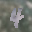
Label: 4